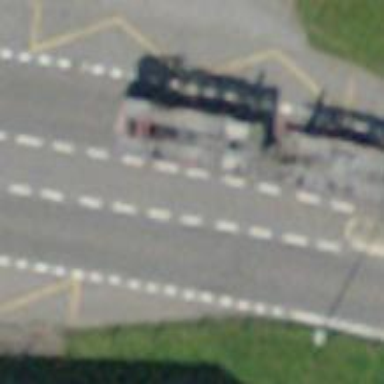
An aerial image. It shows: Public transport stop position.